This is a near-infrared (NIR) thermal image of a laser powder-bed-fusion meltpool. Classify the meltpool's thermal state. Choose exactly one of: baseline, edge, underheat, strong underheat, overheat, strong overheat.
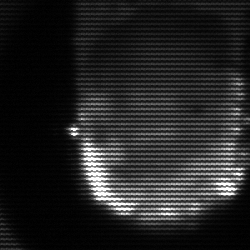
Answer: baseline